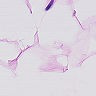
Metastatic tissue present: no